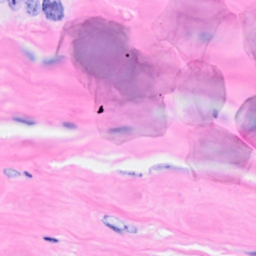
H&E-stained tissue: Breast